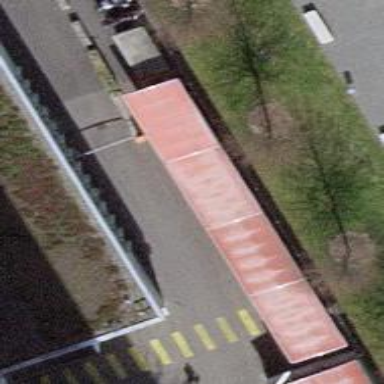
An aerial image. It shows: Bicycle parking facility.